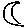
Label: moon